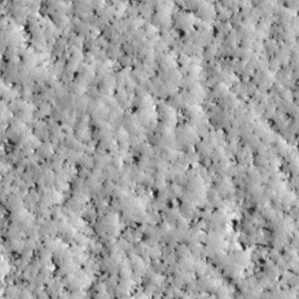
Label: non_frost